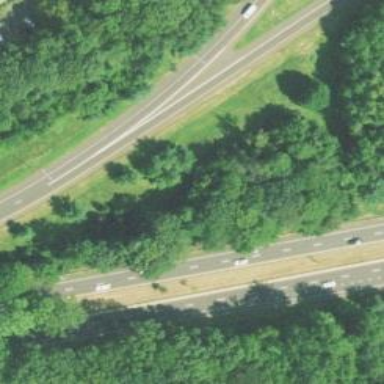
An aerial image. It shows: Asphalt motorway link.